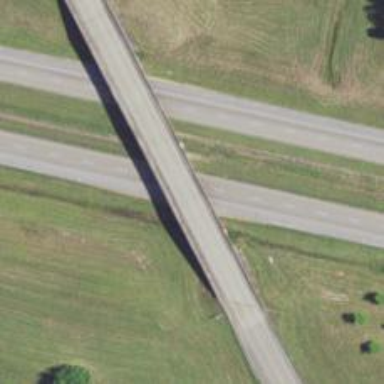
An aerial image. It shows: Asphalt motorway.